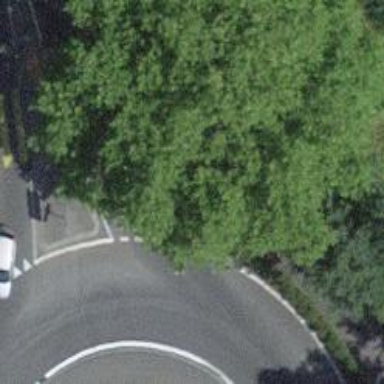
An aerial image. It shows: Kerb serving as barrier.